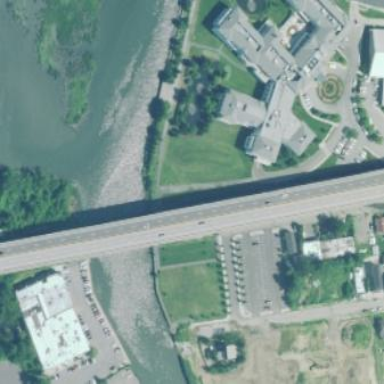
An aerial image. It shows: Viaduct bridge.